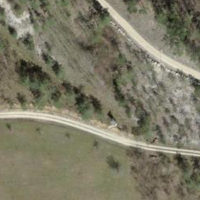
EUNIS habitat code: 56
Species observed at this site:
Phaneroptera falcata
Centaurea scabiosa
Ruspolia nitidula
Silene nutans
Calliptamus italicus
Gomphocerippus rufus
Chorthippus biguttulus